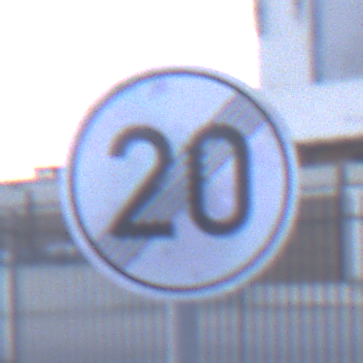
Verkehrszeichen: EndeGeschwindigkeit20
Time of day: SunriseSunset
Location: Outdoor (Suburban)
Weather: PartlyCloudy
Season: NotSpecified
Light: Natural